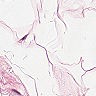
Metastatic tissue present: no